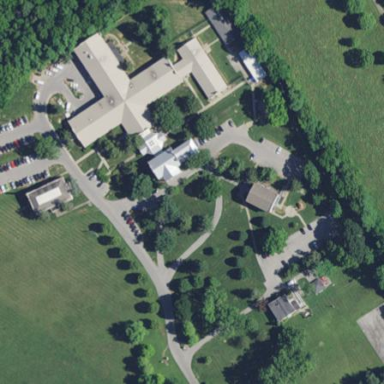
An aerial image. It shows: Healthcare facility identified as hospital.